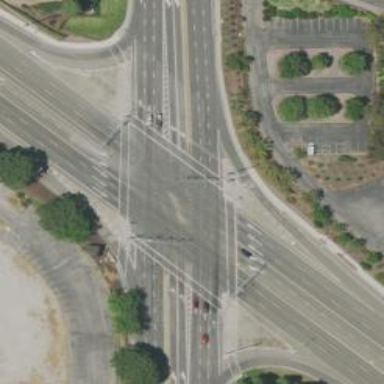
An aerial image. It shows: Marked footway crossing with asphalt surface and pedestrian island.